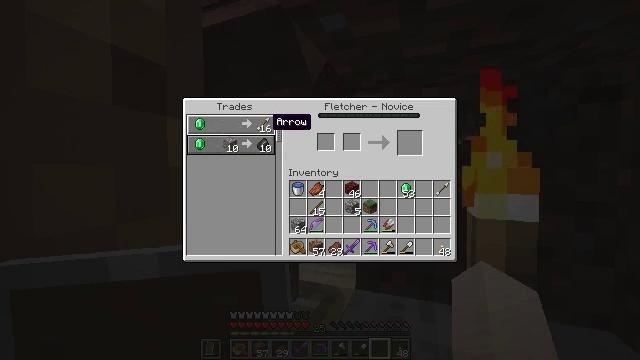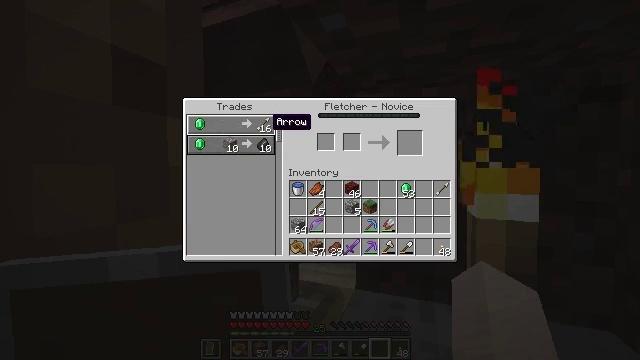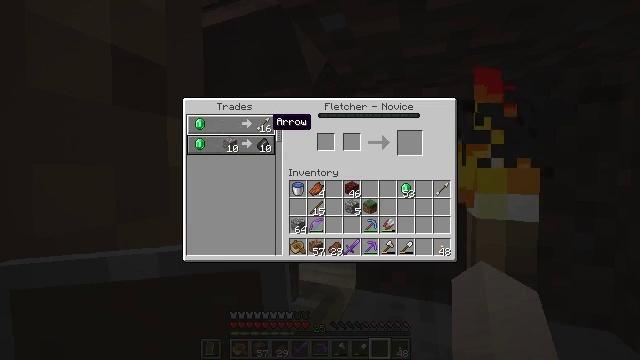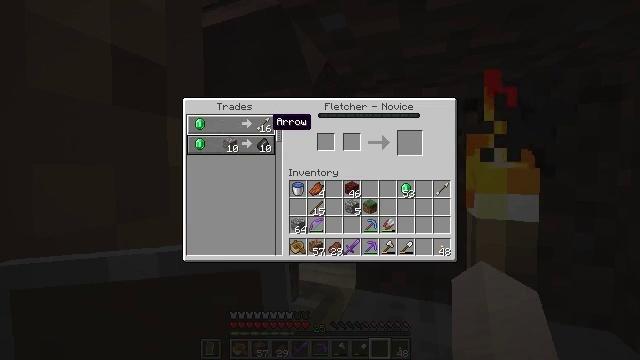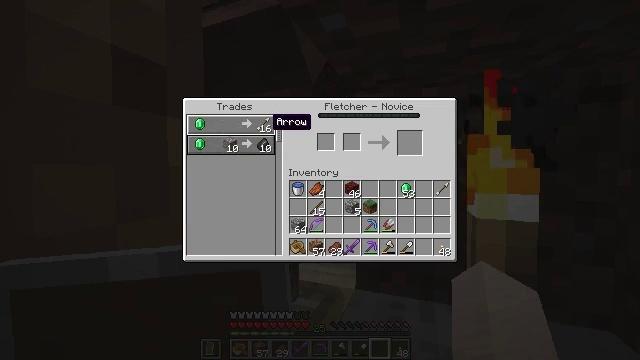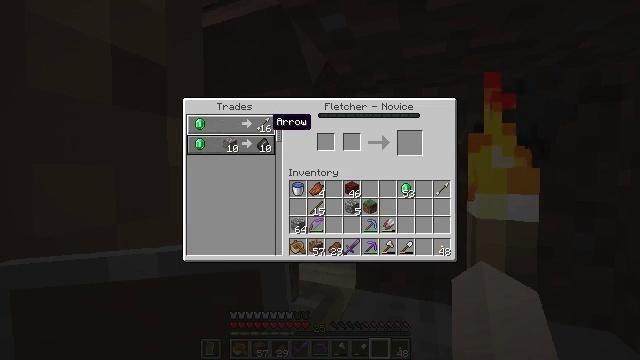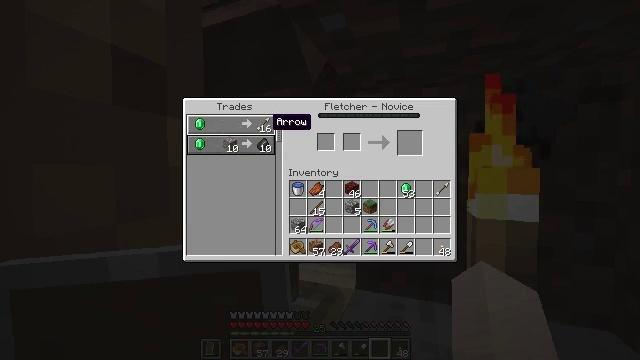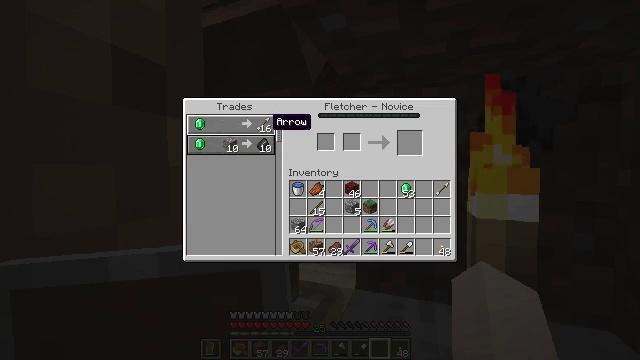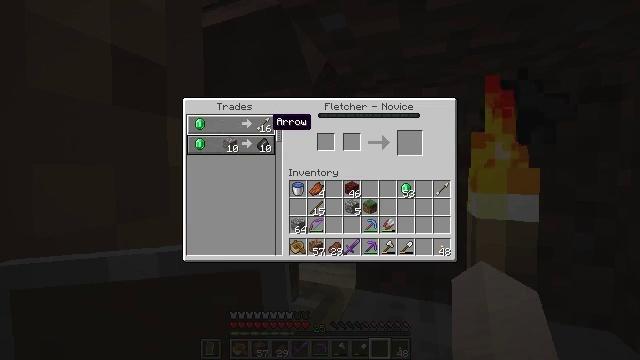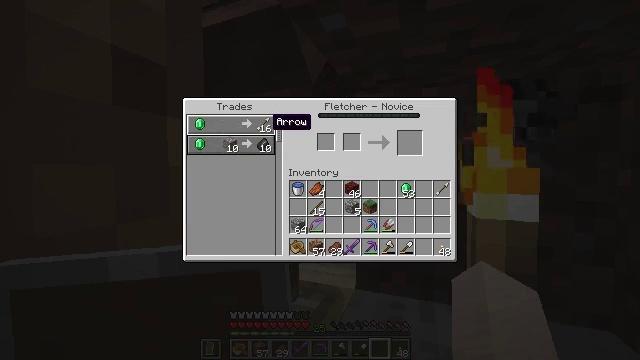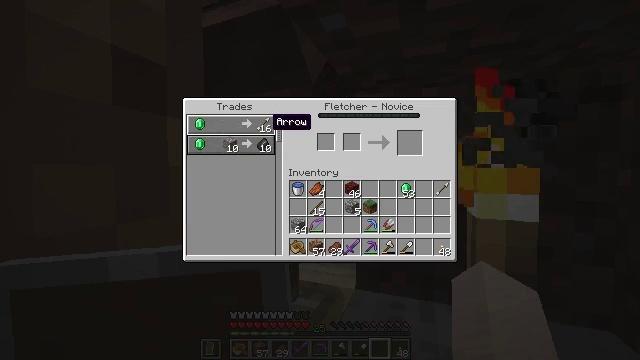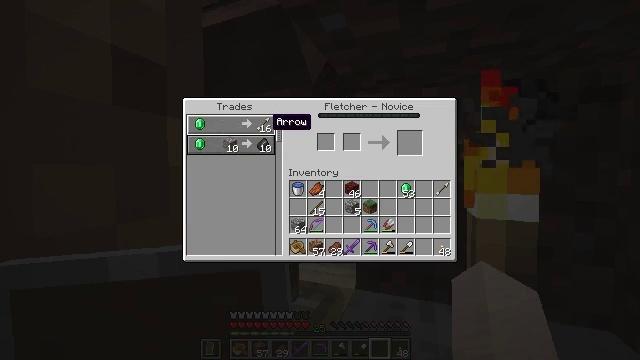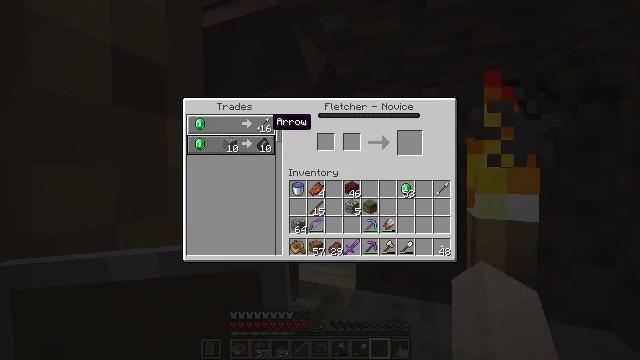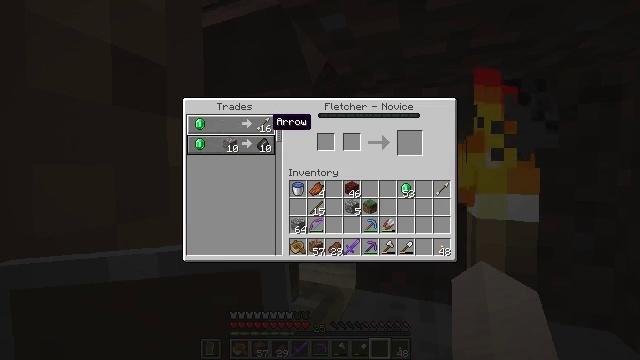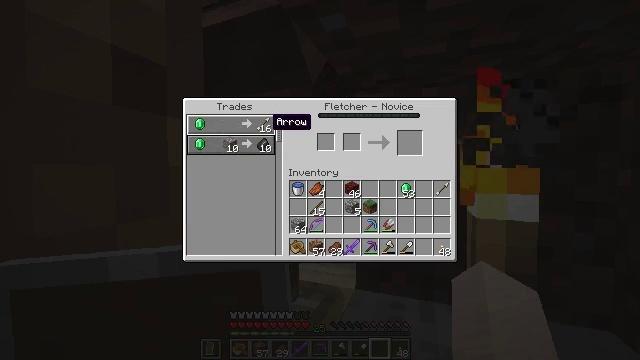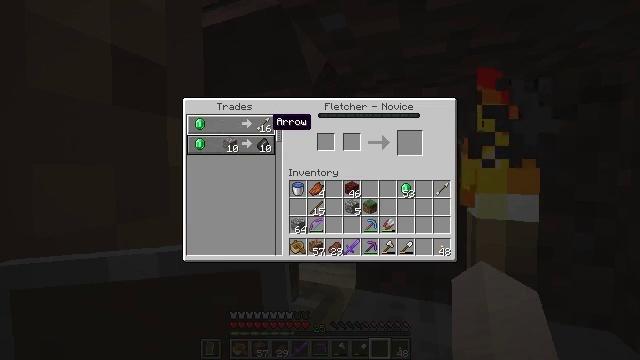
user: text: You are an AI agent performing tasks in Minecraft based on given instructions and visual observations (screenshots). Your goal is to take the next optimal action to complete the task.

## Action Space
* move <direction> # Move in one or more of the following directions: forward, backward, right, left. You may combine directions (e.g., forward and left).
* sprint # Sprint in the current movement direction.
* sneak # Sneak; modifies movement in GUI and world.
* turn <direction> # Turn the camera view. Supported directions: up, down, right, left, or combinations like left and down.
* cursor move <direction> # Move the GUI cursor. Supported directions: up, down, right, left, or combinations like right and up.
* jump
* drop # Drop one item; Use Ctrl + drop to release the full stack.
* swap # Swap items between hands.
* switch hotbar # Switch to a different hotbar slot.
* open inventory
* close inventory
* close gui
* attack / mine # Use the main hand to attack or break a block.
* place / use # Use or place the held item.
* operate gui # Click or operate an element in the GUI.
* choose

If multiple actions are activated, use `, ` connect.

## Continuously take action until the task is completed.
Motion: motion action
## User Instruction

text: Attack the fletching table to break it.
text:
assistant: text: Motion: no_op
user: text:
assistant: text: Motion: no_op
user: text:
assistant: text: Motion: no_op
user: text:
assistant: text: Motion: no_op
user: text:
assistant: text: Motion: no_op
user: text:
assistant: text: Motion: no_op
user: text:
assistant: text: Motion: no_op
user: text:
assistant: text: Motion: no_op
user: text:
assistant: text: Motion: no_op
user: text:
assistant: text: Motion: no_op
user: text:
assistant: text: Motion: no_op
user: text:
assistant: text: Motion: no_op
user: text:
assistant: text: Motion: no_op
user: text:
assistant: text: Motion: no_op
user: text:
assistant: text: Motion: no_op
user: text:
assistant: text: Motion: no_op
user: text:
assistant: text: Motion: no_op
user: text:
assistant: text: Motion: no_op
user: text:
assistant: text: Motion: no_op
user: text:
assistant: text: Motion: no_op
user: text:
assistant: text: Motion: no_op
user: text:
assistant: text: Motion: no_op
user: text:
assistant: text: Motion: no_op
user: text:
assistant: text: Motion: no_op
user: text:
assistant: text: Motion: no_op
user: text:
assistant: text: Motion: no_op
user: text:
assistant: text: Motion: no_op
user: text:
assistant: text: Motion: no_op
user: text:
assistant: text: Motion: no_op
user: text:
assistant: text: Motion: no_op